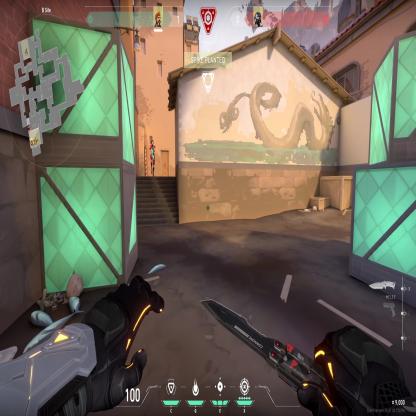
Label: enemy